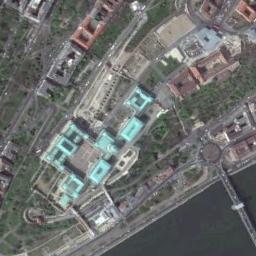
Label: palace